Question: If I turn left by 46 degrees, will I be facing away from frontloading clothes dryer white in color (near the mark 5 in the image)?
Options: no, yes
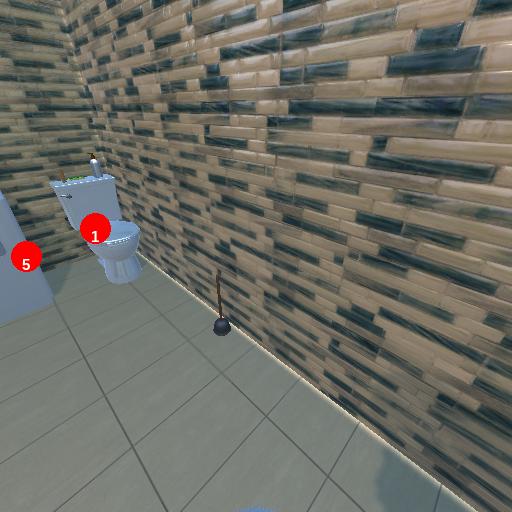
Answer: no